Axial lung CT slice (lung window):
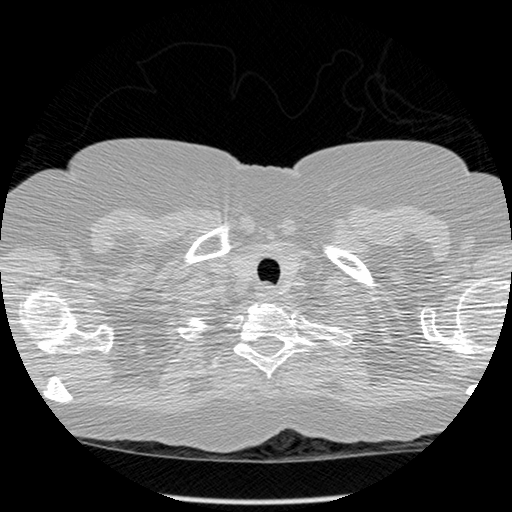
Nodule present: no